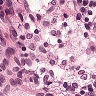
Metastatic tissue present: no